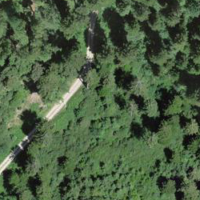
EUNIS habitat code: 43
Species observed at this site:
Cardamine heptaphylla